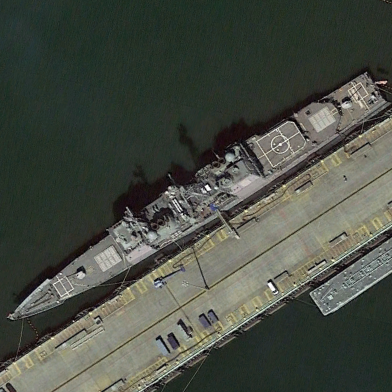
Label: Ticonderoga-class_cruiser